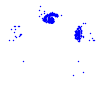
Particle: kaon